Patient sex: F
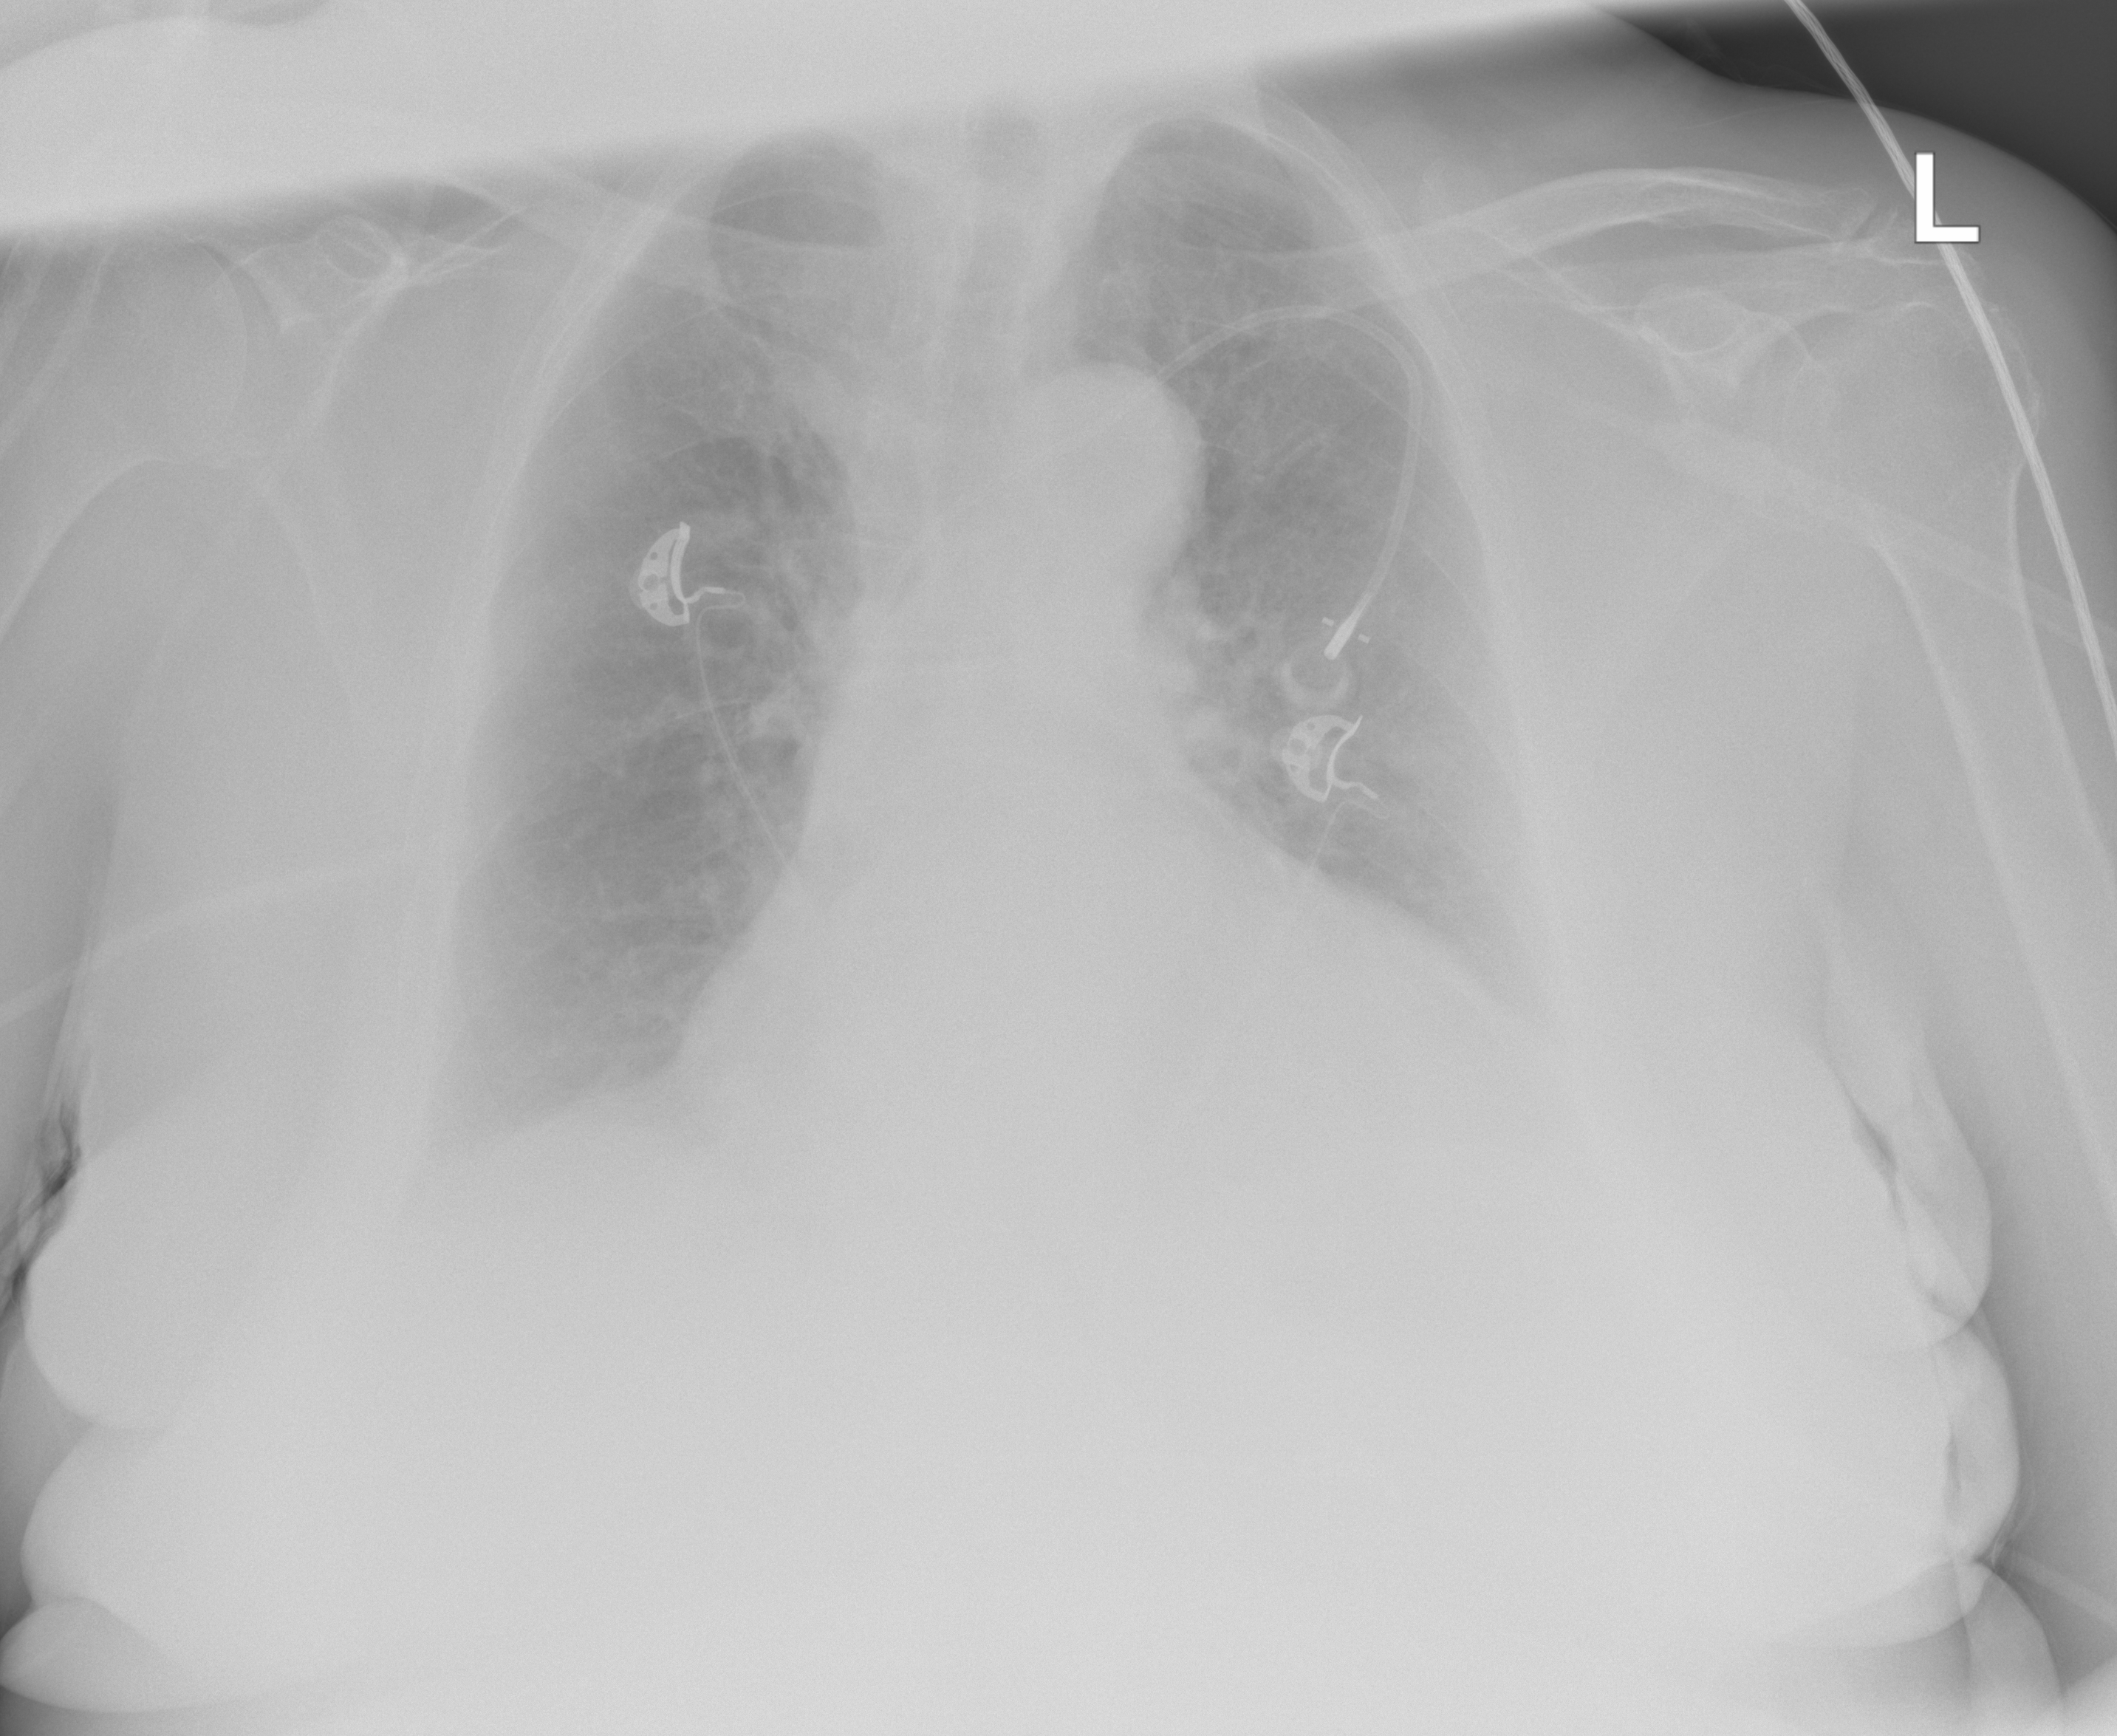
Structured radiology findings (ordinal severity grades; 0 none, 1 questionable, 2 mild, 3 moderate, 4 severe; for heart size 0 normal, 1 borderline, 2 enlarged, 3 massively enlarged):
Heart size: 2
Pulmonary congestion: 0
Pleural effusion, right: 0
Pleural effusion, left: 0
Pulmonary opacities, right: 0
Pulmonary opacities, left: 0
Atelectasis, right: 0
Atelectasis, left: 2